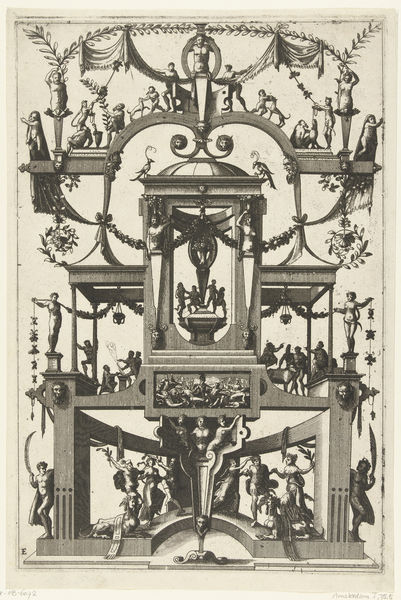
Titel: In het midden een overkoepelde, open nis op een voet waarin vier dansende figuren
Künstler: Johannes of Lucas van Doetechum
Standort: Amsterdam
Institution: Rijksmuseum
Schlagwörter: lamp, men, people, sword, white, women, black, figures, old, angels, gods, metal, plants, drawing, decoration, shadow, bird, birds, devil, sculpture, wings, abstract, leaves, arc, ink, construction, engraving, pencil, religion, breasts, book, baby, altar, chapel, vines, workers, middle age, furniture, grotesque, and, mysterious, scaffold, leabes, atlant, lavr